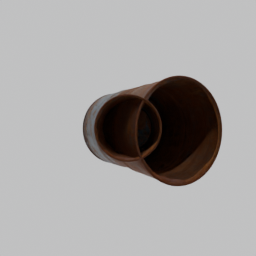
Label: tools